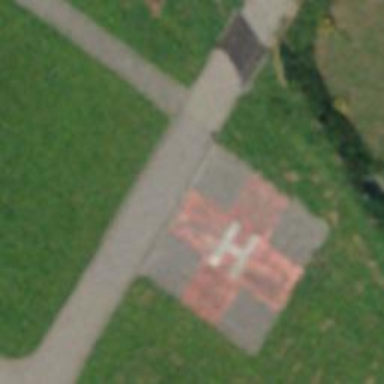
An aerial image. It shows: Image of helipad at airport.